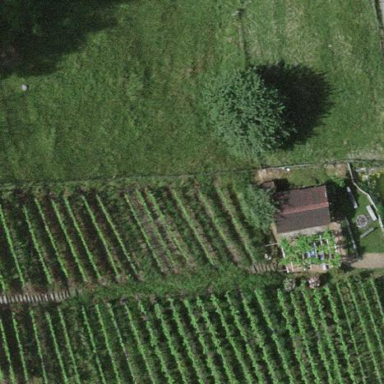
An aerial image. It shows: Beautiful vineyard in the countryside.